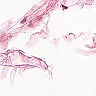
Metastatic tissue present: no